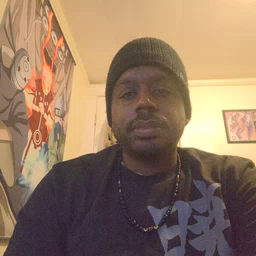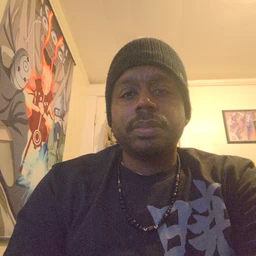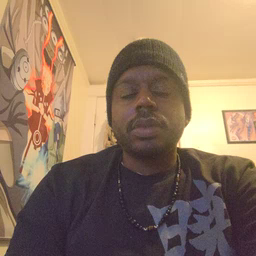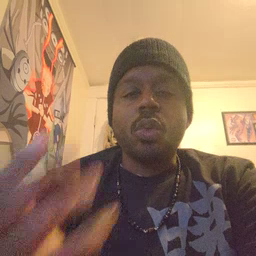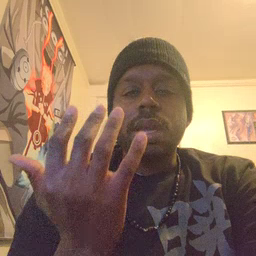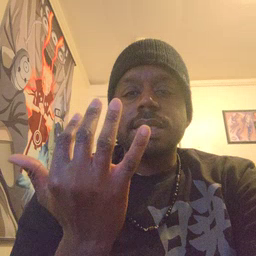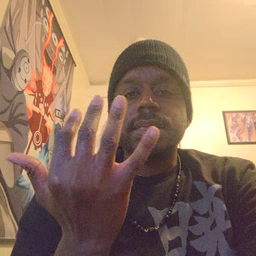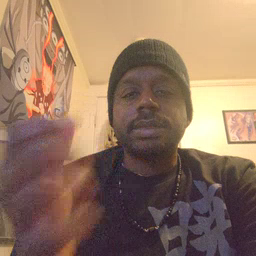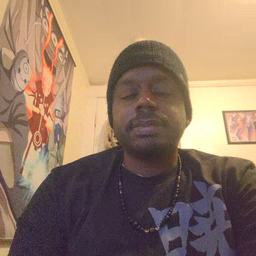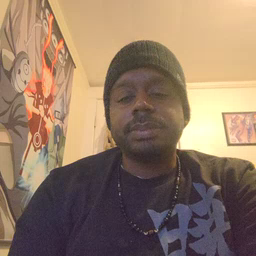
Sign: wait